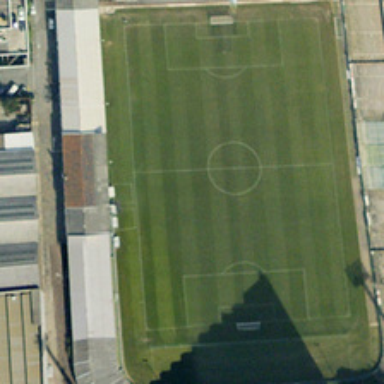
A football field is near some buildings .